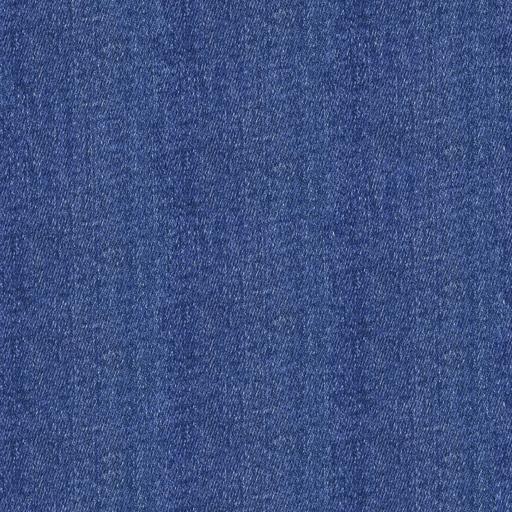
Tags: fabric jeans